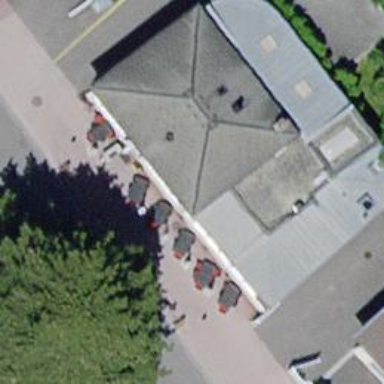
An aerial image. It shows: Restaurant.